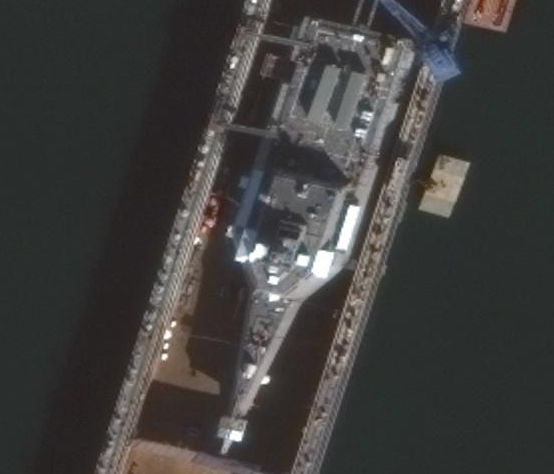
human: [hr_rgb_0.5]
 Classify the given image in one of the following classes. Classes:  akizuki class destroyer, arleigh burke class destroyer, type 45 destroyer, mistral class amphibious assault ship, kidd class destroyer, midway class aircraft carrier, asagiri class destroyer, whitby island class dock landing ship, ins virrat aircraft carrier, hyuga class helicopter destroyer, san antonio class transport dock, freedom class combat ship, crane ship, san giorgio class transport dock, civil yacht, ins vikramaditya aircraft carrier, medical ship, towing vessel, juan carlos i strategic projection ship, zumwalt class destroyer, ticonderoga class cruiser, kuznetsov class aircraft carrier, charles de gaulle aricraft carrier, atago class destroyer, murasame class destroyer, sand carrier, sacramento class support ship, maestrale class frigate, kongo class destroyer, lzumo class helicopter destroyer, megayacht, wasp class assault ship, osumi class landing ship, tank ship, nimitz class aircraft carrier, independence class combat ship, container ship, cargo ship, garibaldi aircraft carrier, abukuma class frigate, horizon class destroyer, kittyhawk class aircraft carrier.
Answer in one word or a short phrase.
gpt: Independence class combat ship